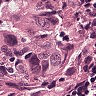
Metastatic tissue present: yes